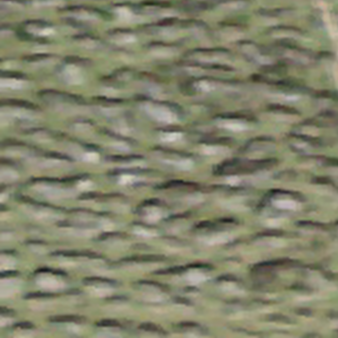
Label: other